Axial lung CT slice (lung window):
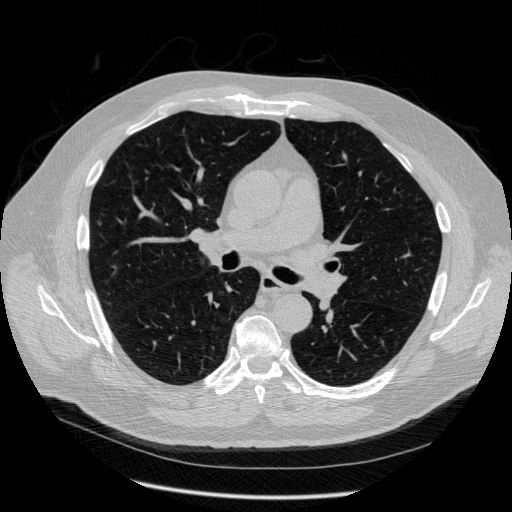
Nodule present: no